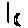
Label: moon